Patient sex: M
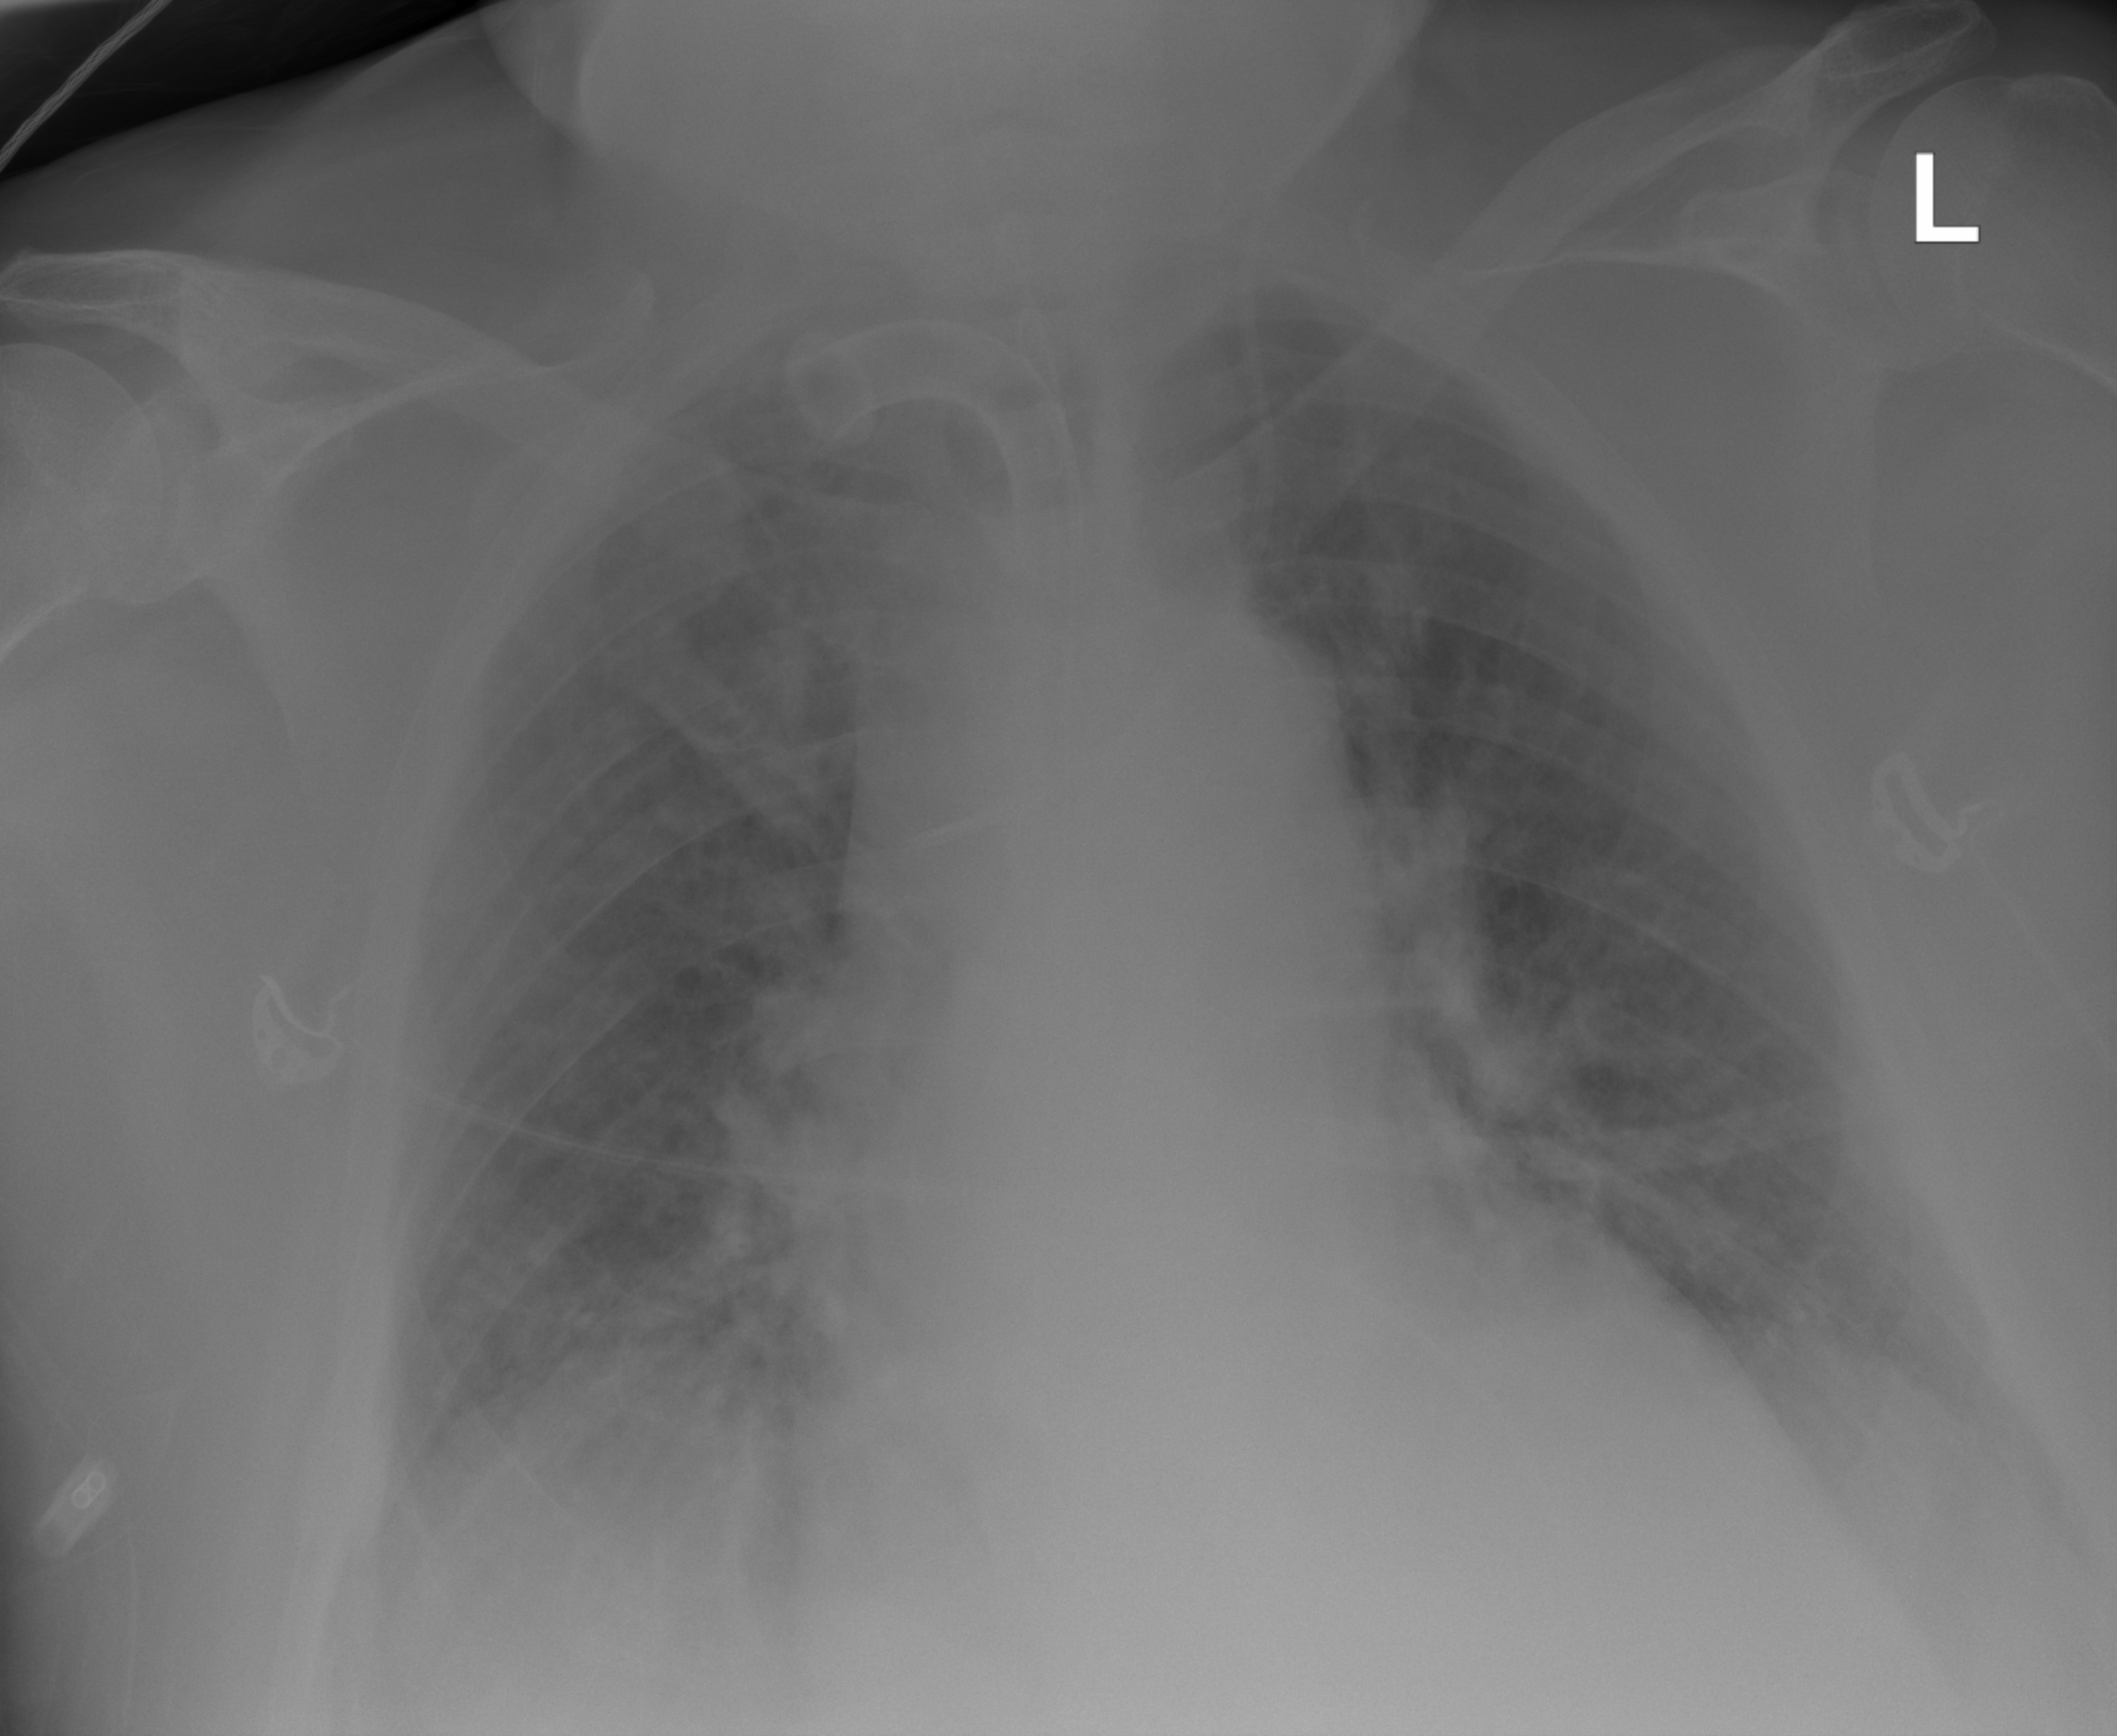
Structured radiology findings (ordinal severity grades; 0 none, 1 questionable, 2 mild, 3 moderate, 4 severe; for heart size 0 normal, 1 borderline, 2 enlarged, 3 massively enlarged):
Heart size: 2
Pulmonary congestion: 2
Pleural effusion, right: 2
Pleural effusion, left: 2
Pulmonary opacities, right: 2
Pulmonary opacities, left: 2
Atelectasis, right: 2
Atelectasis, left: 2